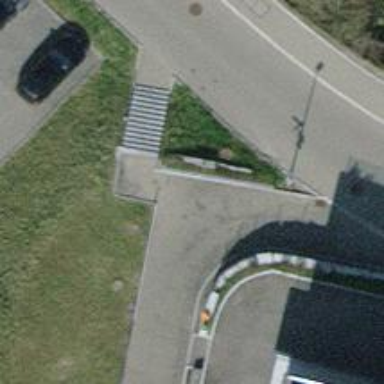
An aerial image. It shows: Set of steps made of paving stones.